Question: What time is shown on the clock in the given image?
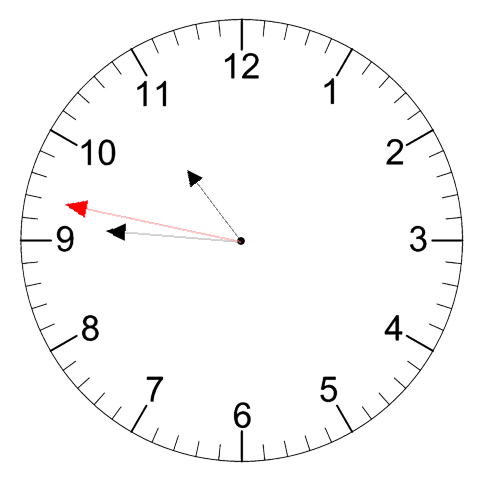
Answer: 10:45:47